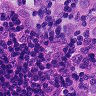
Metastatic tissue present: yes